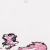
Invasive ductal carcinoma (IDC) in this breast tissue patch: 0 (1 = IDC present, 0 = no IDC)